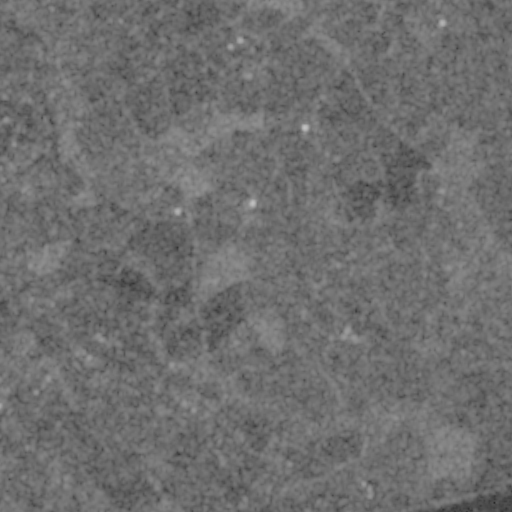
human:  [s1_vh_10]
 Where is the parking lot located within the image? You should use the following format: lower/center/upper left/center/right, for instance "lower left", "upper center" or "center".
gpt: The parking lot is located in the upper left of the image.
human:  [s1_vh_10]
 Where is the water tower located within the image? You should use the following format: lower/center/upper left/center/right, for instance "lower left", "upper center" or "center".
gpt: The water tower is located in the upper left of the image.
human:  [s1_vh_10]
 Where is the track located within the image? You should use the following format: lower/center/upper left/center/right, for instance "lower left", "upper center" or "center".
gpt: There is no track in the image.

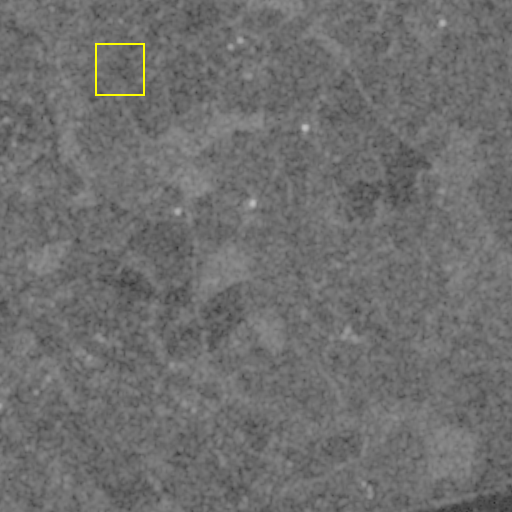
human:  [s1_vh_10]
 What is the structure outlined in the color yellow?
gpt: The structure outlined in yellow is a park.
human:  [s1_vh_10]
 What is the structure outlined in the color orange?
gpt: There is no orange outline.